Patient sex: M
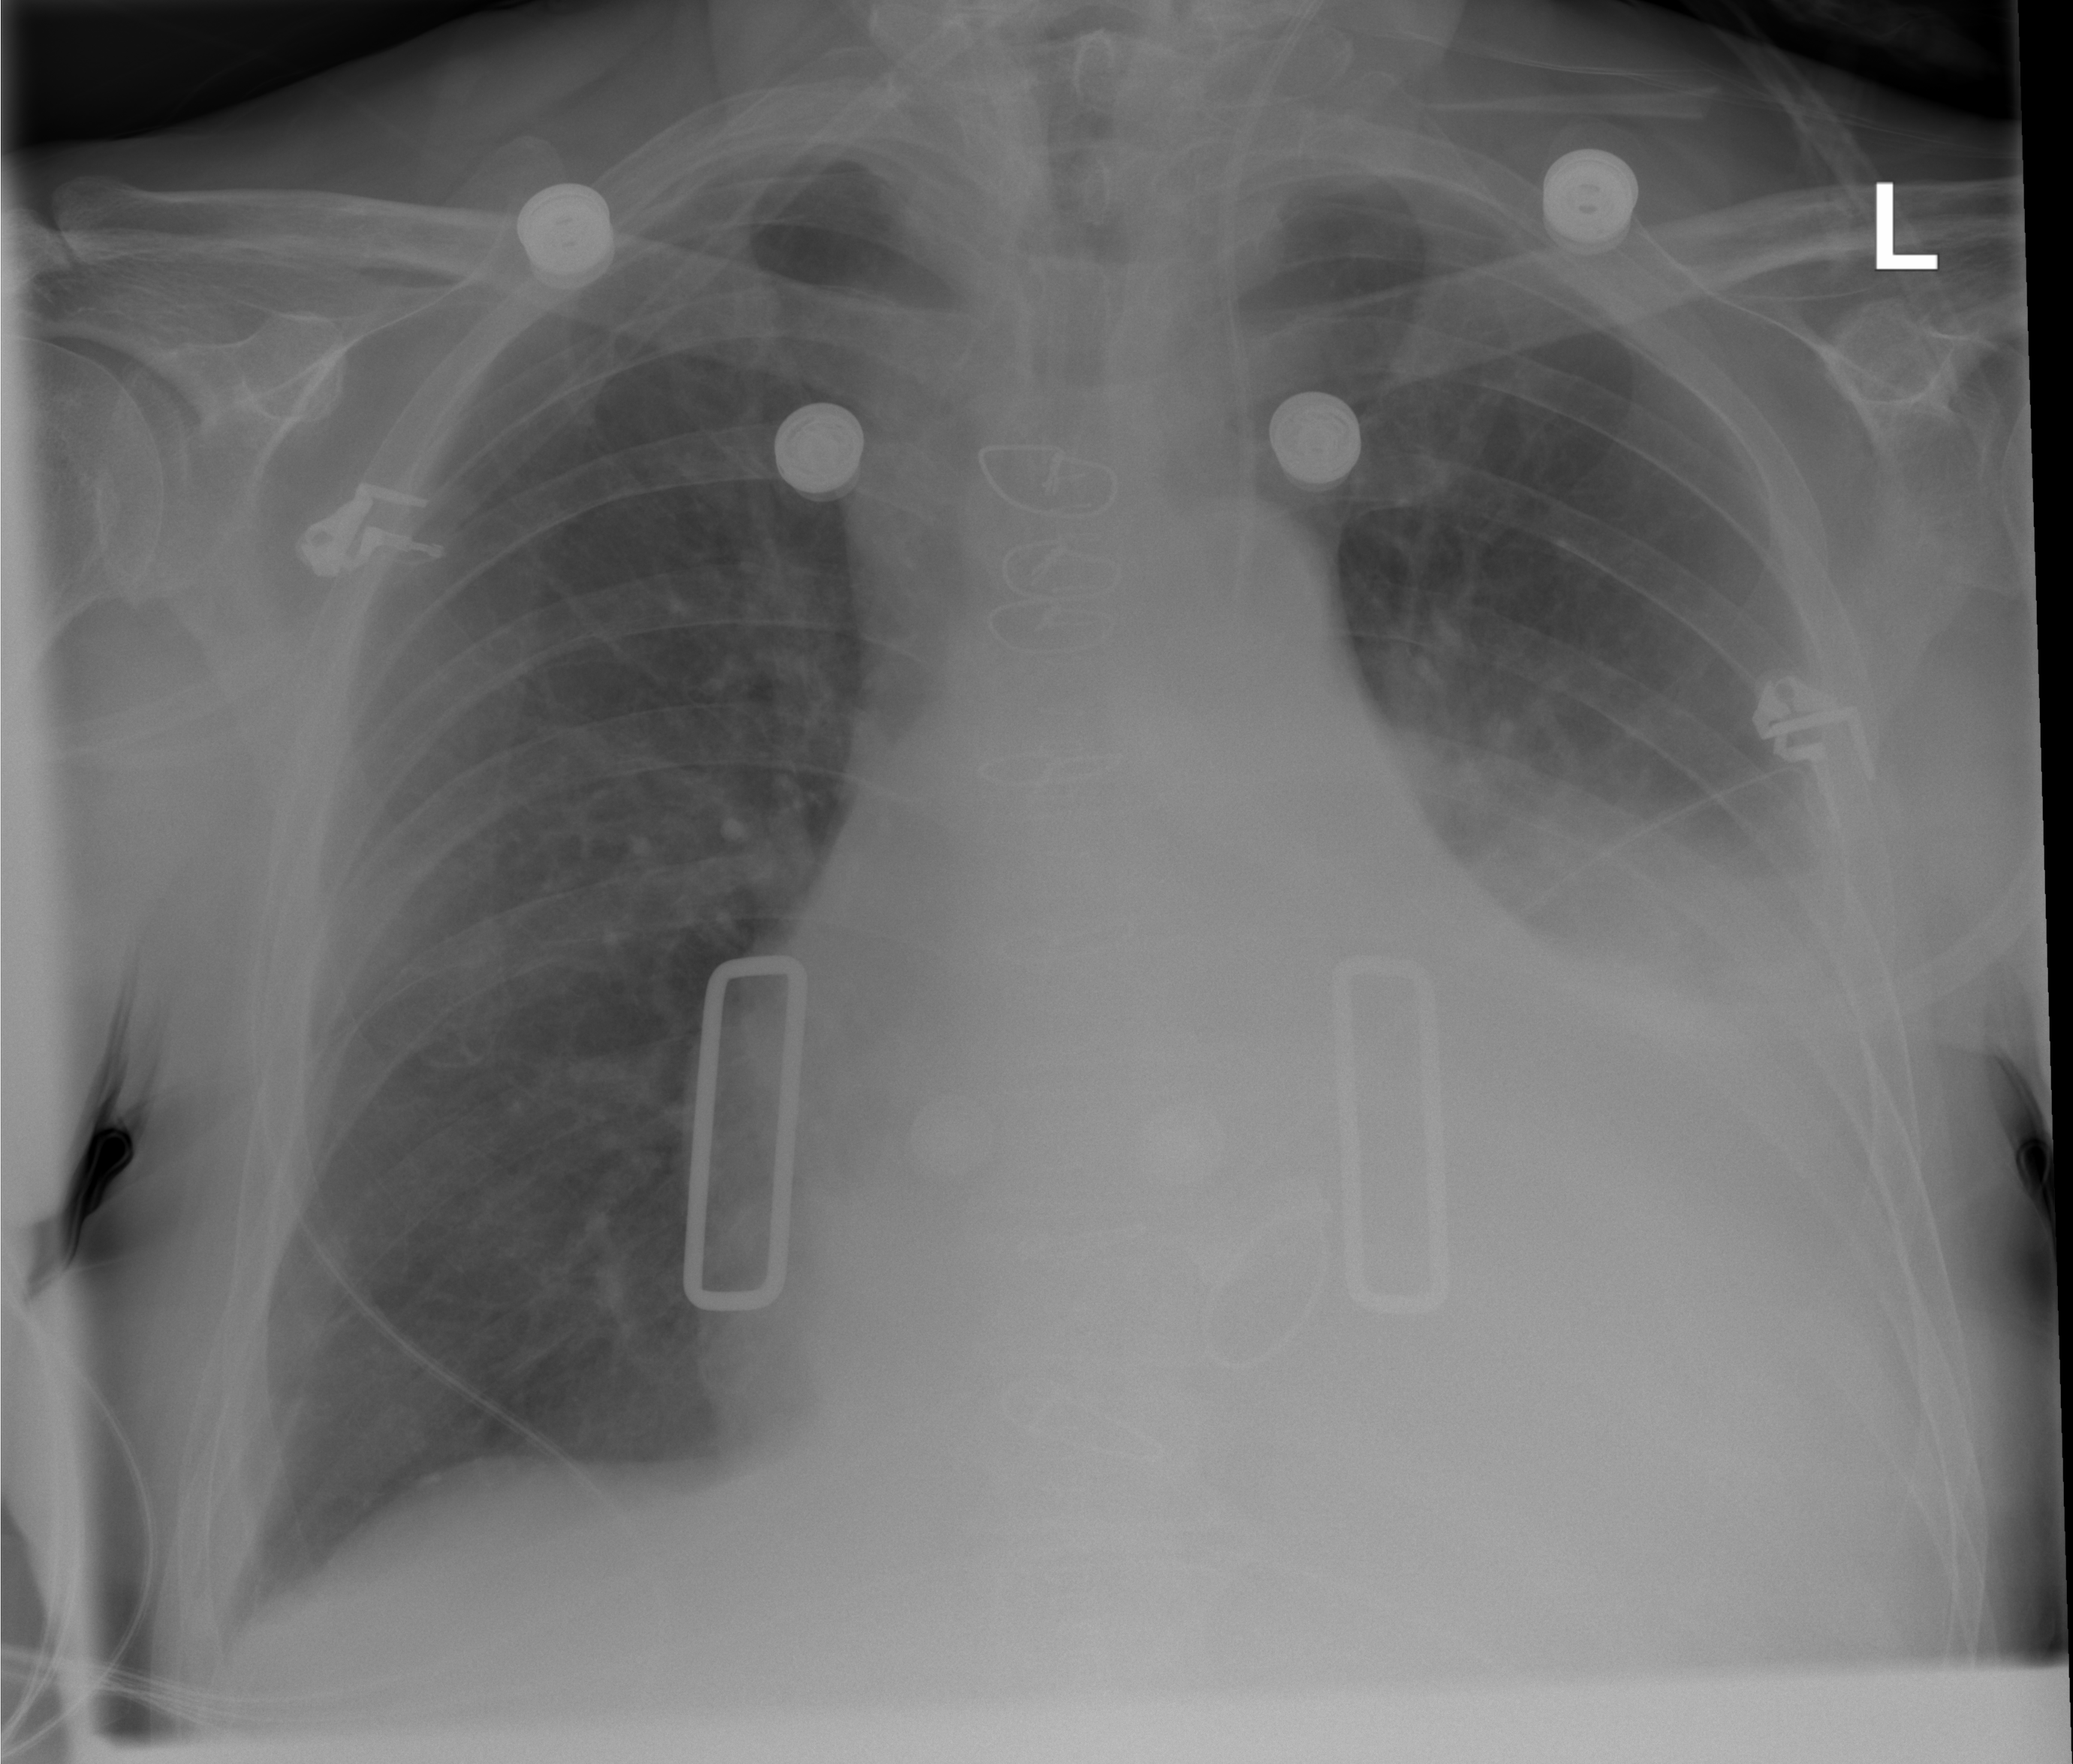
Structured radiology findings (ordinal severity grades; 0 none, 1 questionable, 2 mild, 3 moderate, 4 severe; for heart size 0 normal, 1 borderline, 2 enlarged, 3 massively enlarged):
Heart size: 2
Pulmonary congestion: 2
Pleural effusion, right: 2
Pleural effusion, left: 3
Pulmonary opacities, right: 0
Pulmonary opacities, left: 0
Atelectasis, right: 0
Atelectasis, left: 0